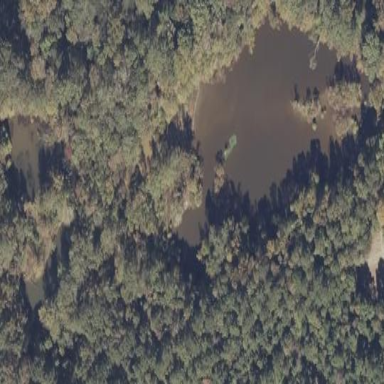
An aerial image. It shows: Serene pond surrounded by nature.